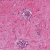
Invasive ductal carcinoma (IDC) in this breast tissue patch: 0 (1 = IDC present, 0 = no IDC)